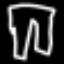
Label: pants